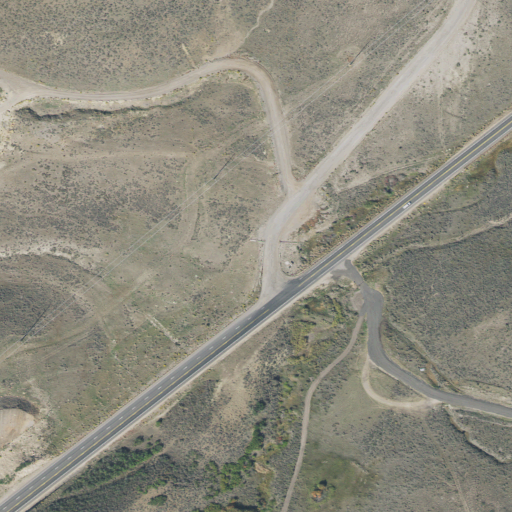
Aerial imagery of ridge(s) in Utah named Hogs Back containing shrub, open development, low intensity development, medium intensity development, evergreen forest, deciduous forest, and grassland